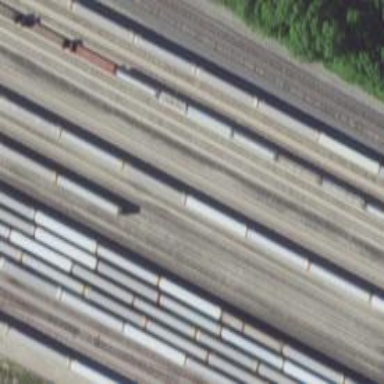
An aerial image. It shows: Railway yard in service.